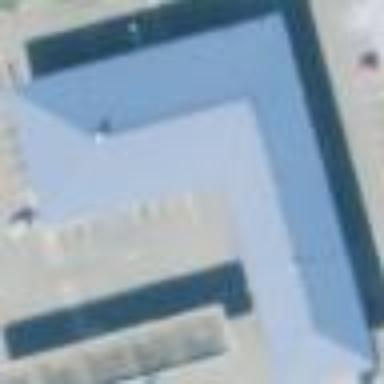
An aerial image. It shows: Retail building.